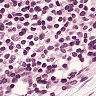
Metastatic tissue present: no